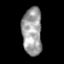
Tissue: skin
Cell type: Epithelial cells
Senescence score: 0.2459
Nuclear area (px): 928
Mean DAPI intensity: 158.269